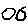
Label: circle